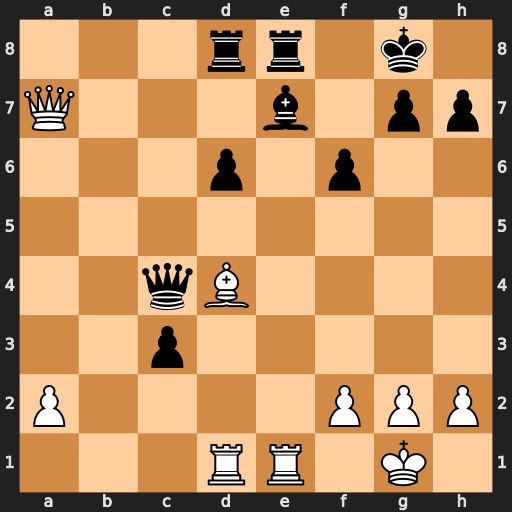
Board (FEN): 3rr1k1/Q3b1pp/3p1p2/8/2qB4/2p5/P4PPP/3RR1K1
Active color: w
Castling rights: -
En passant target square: -
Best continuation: Rxe7 Rxe7 Qxe7